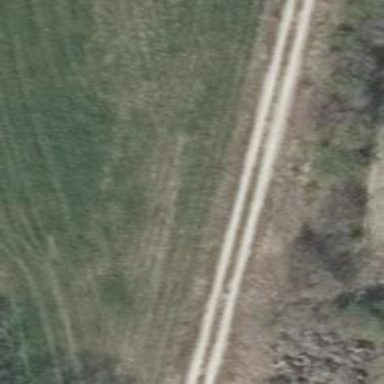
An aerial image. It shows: Compacted grade3 track.